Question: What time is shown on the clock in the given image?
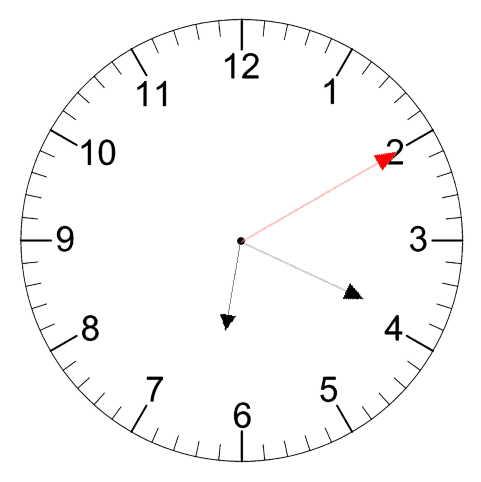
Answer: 06:19:10